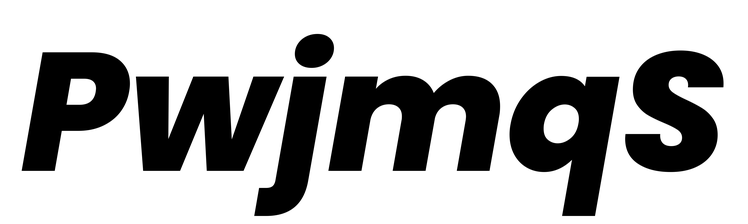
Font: Poppins-ExtraBoldItalic